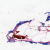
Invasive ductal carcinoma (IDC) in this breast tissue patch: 0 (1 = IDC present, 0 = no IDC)